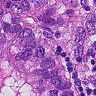
Metastatic tissue present: yes